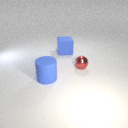
small red metal sphere to the right of large blue rubber cube